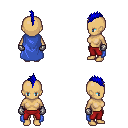
a pixel art fantasy rpg character, female body template, human, tanned skin, blue cape, red pants, blue mohawk hairstyle, metal gloves, four views (front, back, left, right), 2x2 character sprite sheet, small pixel art, hard edges, no anti-aliasing